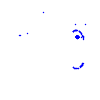
Particle: kaon